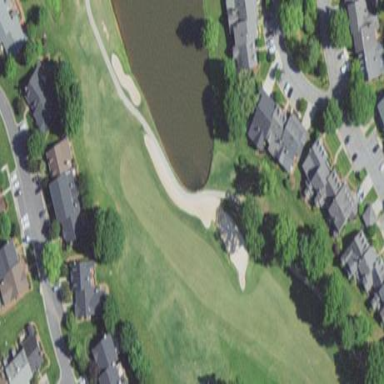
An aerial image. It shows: Golf bunker filled with natural sand.